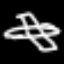
Label: airplane